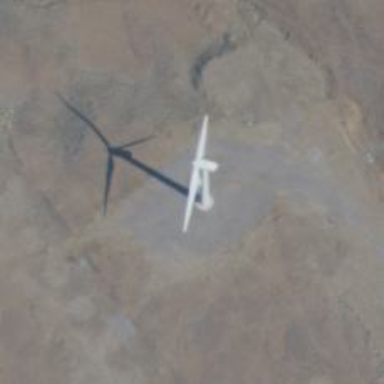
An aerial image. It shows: Wind generator with wind turbine manufactured by Vestas.